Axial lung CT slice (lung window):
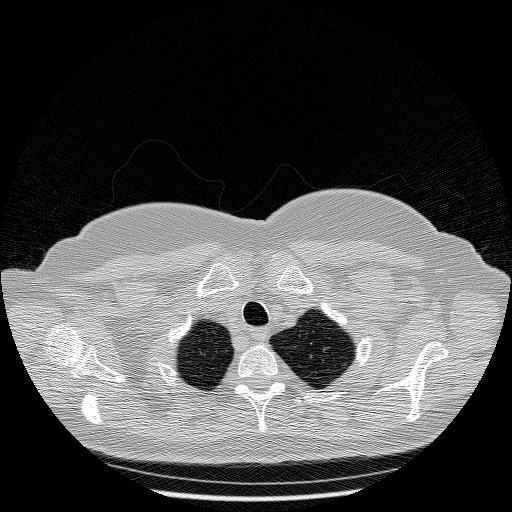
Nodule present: no